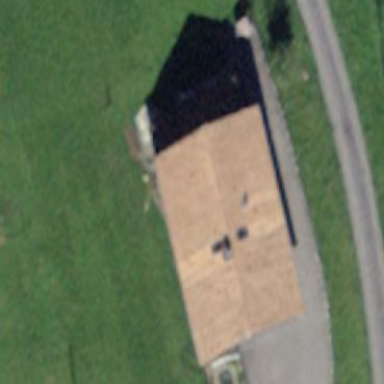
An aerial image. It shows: Farm building.